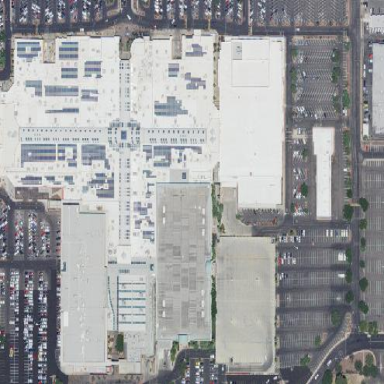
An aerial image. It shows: Mall building.